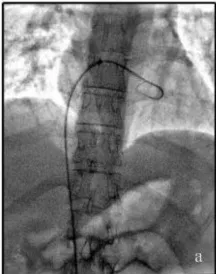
Angiographic views of the procedure: Entanglement of the 6F pigtail catheter (arrow) (a,b).
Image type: radiology (x_ray)